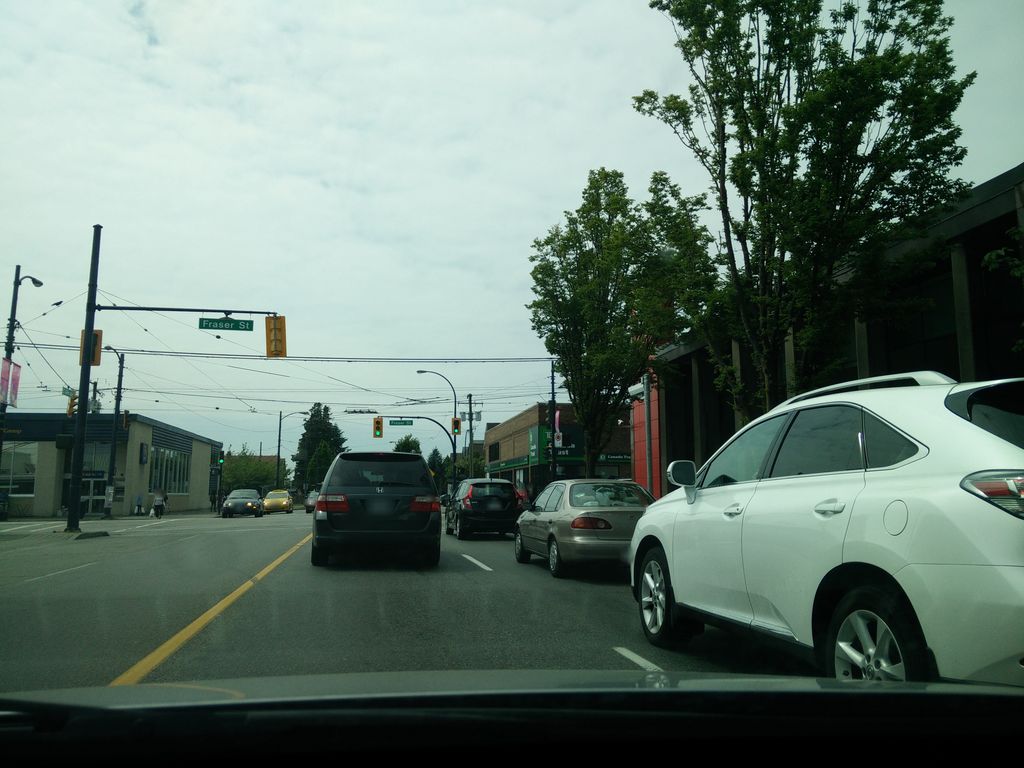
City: vancouver